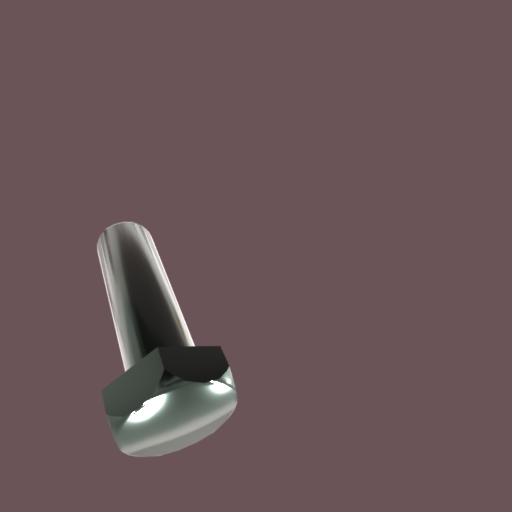
Label: bolt